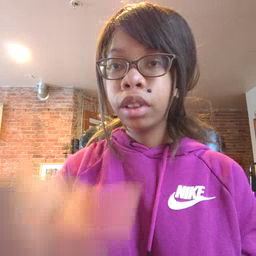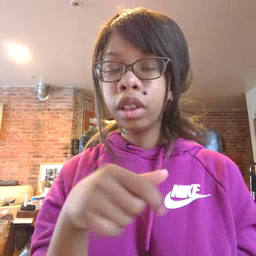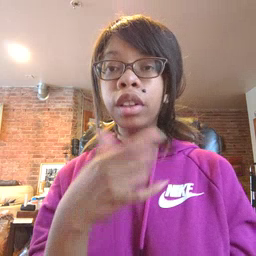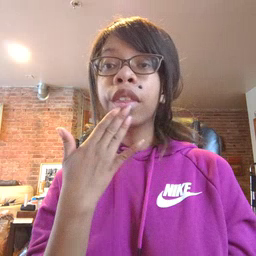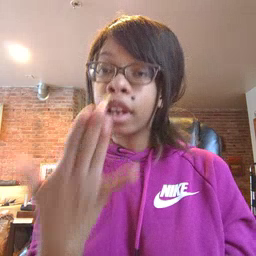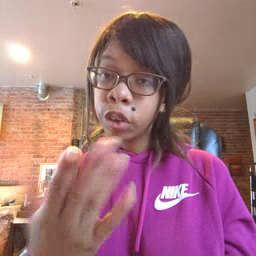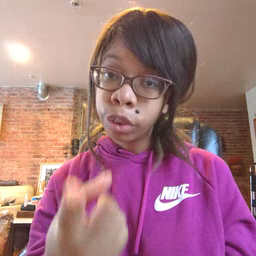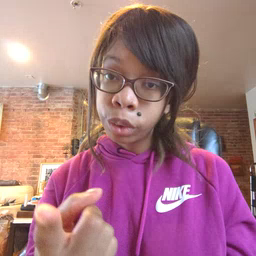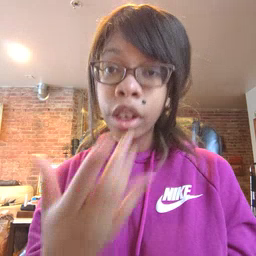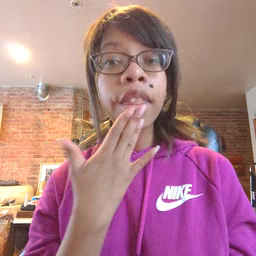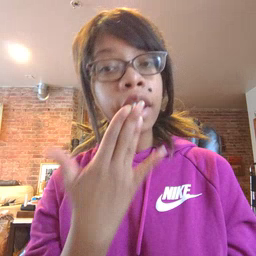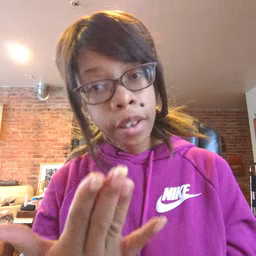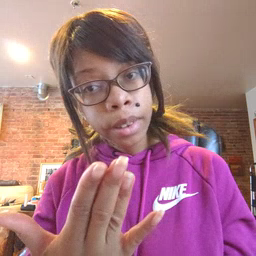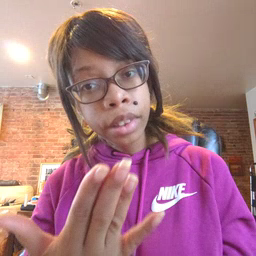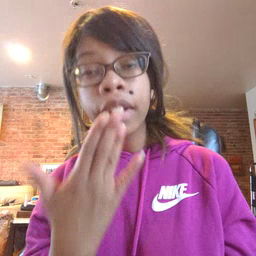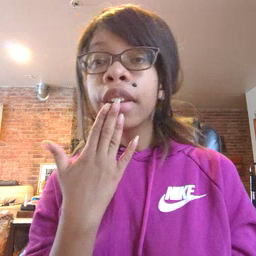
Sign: thankyou